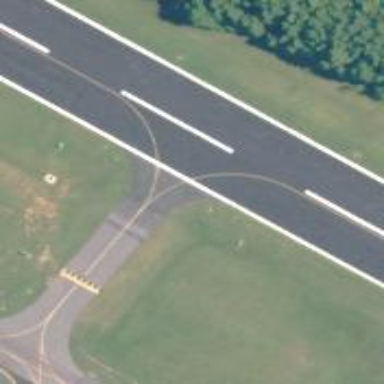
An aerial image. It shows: Image of taxiway at airport.